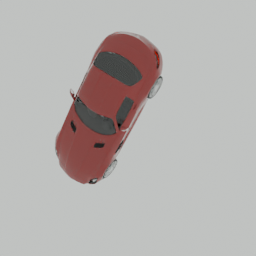
Label: mechanical